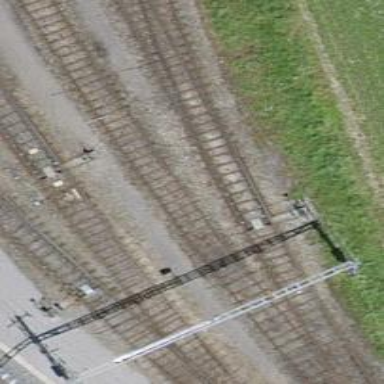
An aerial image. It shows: Rail yard with electrified contact lines for railway operations.